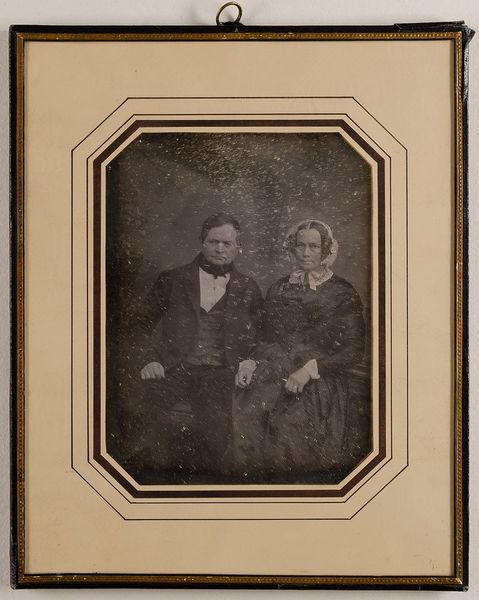
Titel: J.B.C. Schrader (1783-1863) und seine Frau Betty (1804-1880)
Künstler: Carl Ferdinand Stelzner
Standort: Hamburg
Institution: Museum für Kunst und Gewerbe Hamburg
Schlagwörter: mann, frau, haube, portrait, figur, paar, kopfbedeckung, foto, fotografie, photographie, doppelbildnis, doppelportrait, photo, ehe, lichtbild, daguerreotypie, porträt, hüftbild, doppelporträt, verheiratetes paar, matrimonium, ehestand